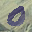
Label: 0